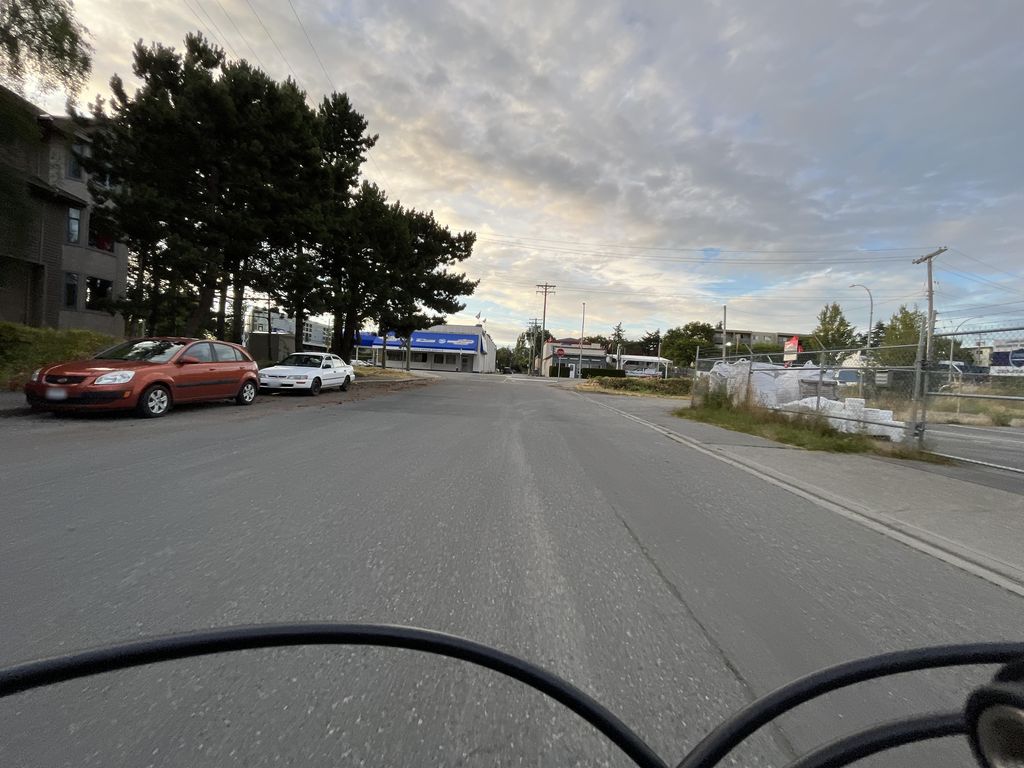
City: victoria